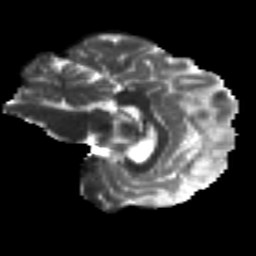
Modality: T2w
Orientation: sagittal
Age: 21
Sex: female
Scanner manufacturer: siemens
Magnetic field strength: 3 T
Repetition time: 8.8 s
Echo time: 0.085 s